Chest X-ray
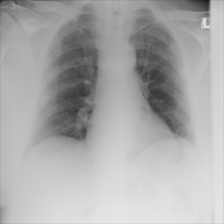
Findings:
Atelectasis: negative
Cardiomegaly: negative
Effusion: negative
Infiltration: negative
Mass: negative
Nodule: negative
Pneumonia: negative
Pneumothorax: negative
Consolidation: negative
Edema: negative
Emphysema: negative
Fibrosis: negative
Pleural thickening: negative
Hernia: negative